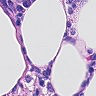
Metastatic tissue present: no